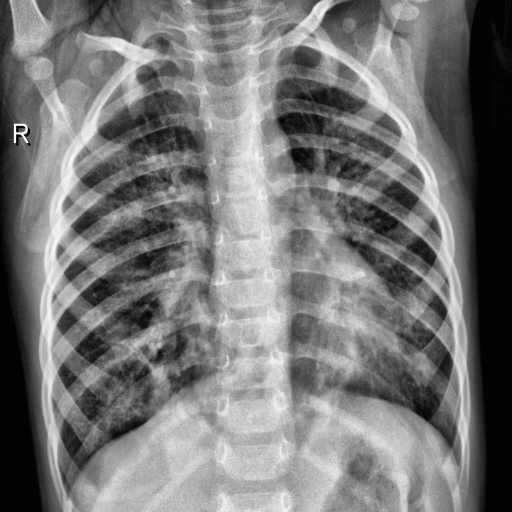
Finding: PNEUMONIA